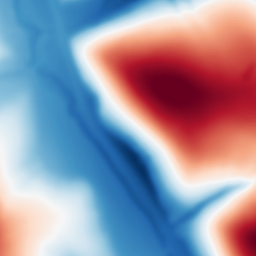
Category: multiscale
Decomposition family: dog
Decomposition parameters: sigma_low: 3
sigma_high: 100
Upsampling method: bilinear
Upsampling parameters: scale: 4
Upsampling scale: 4